Field crop: tomato
Growth stage: 1
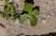
Species: portulaca